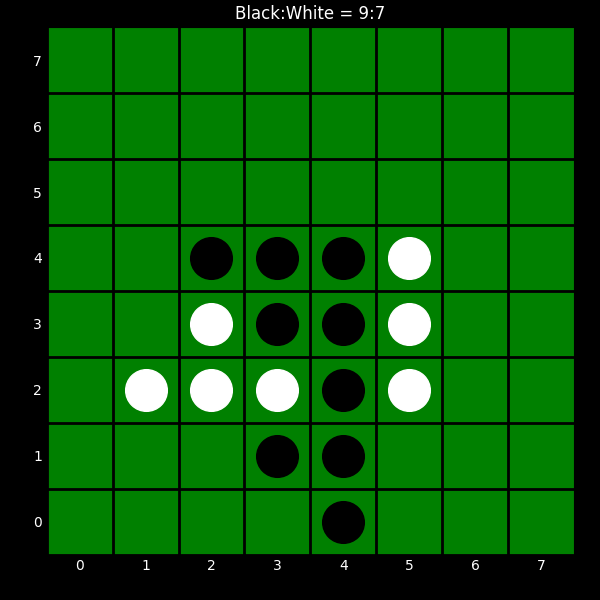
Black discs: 9
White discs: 7